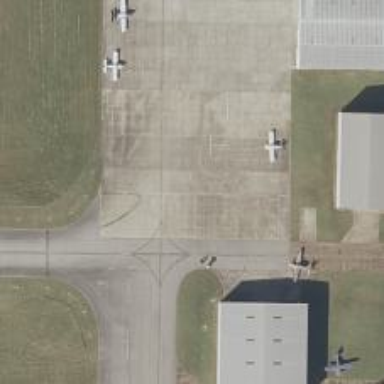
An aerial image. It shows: Image of taxiway at airport.